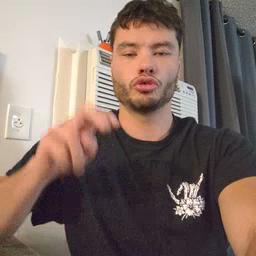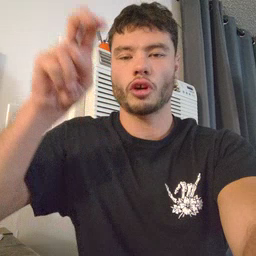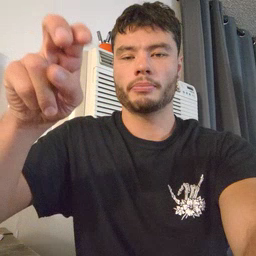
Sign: jump